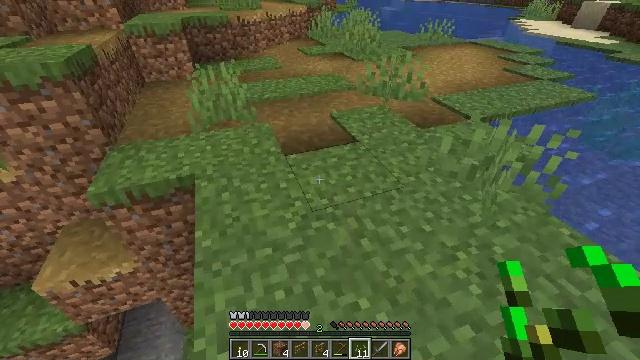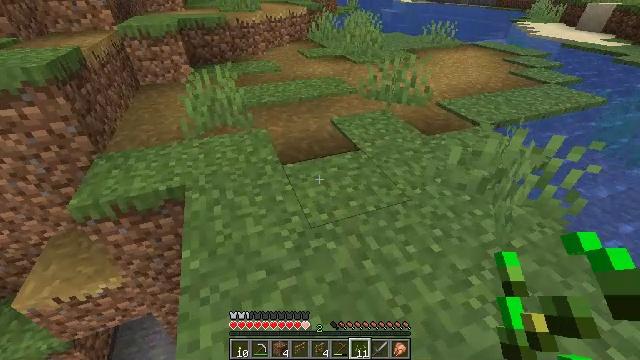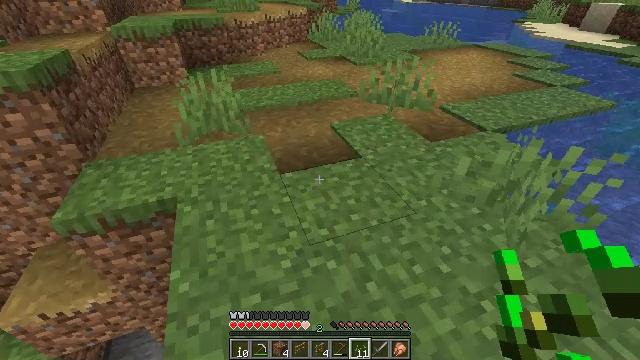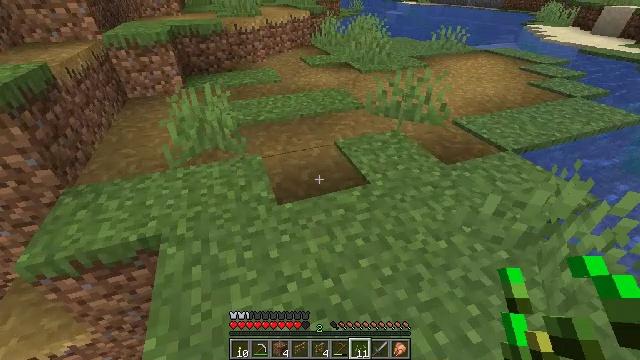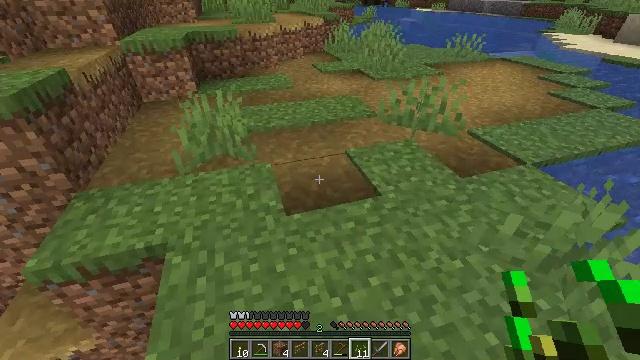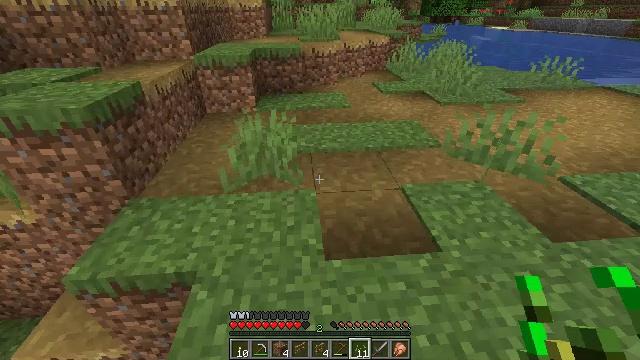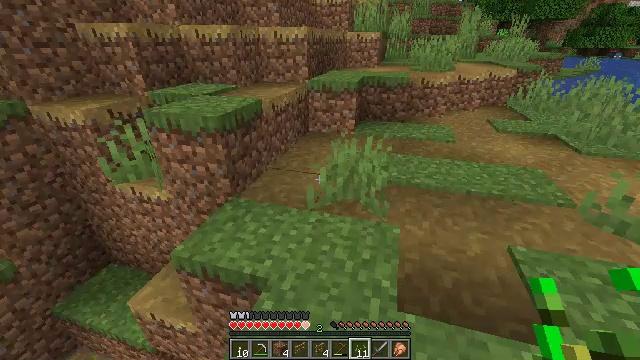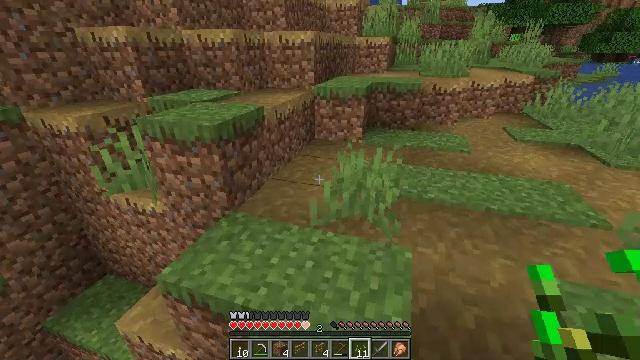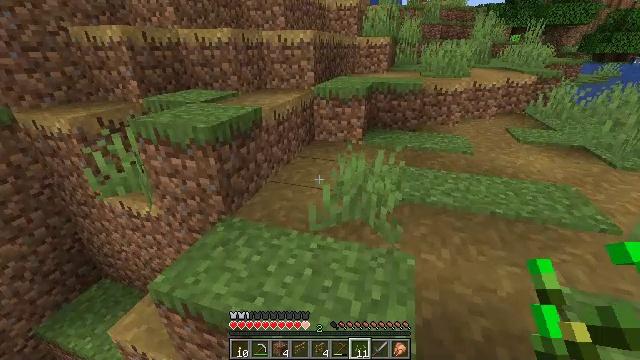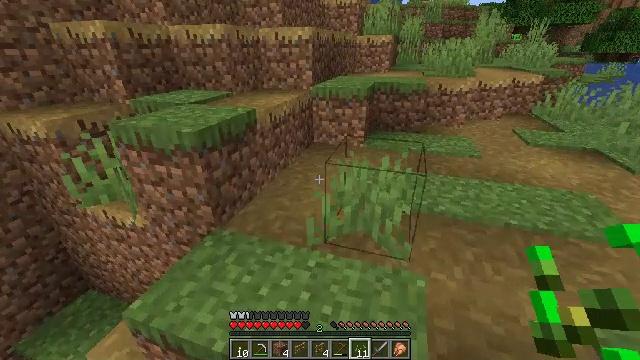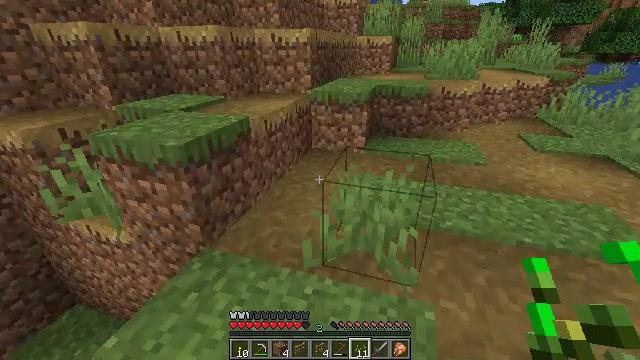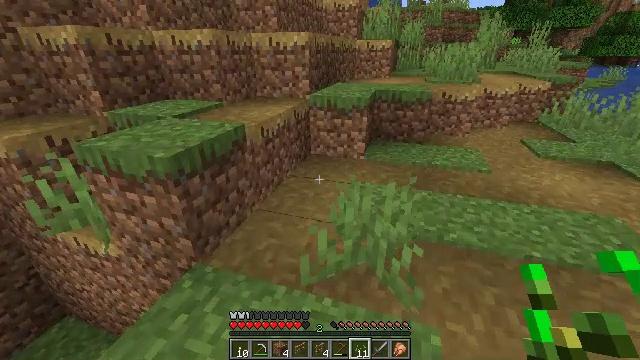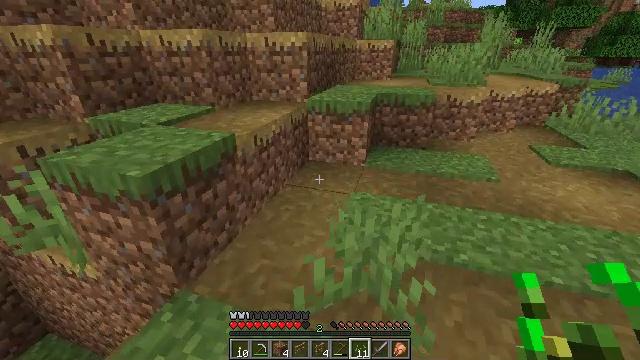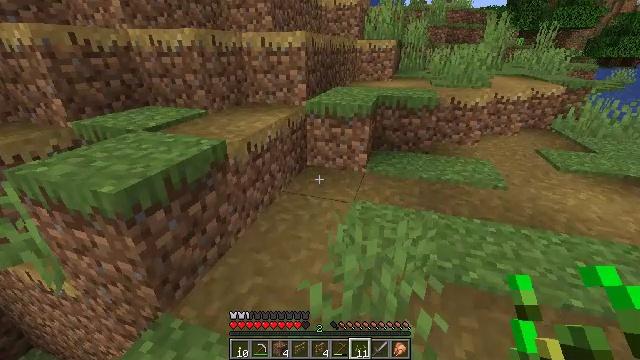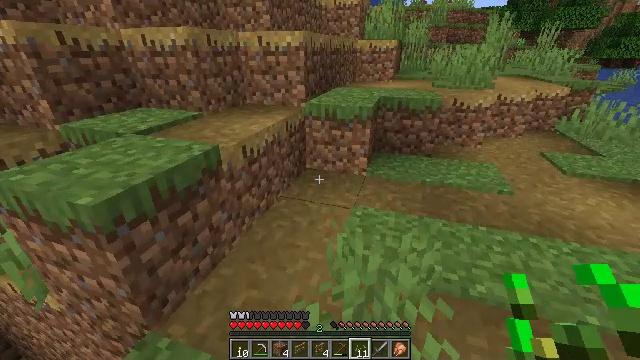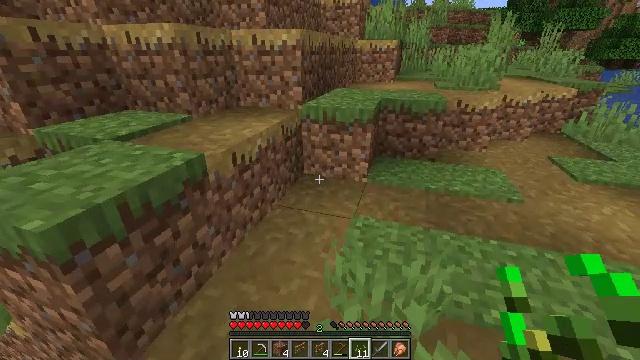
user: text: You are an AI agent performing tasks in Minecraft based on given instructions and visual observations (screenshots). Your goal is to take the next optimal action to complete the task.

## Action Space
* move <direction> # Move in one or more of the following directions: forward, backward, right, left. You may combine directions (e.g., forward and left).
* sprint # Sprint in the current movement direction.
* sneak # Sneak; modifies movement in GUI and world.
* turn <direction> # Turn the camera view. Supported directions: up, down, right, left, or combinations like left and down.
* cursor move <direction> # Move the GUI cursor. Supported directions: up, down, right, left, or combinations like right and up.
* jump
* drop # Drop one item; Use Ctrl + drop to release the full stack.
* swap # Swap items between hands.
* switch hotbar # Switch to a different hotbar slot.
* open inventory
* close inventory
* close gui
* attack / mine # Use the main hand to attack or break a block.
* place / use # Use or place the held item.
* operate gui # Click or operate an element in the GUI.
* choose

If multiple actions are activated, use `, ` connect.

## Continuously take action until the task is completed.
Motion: motion action
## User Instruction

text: Mine the fully grown carrots.
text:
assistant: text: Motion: move forward
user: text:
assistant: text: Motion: move forward
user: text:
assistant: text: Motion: move forward
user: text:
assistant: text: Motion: move forward, turn left and up
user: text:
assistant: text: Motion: move forward, turn left and up
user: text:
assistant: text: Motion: move forward, turn left and up
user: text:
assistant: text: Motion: move forward, turn left
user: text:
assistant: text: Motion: move forward
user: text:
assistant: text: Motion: move forward
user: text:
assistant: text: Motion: move forward
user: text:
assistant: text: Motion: move forward
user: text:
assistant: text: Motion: move forward
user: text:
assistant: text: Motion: move forward
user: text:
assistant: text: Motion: move forward
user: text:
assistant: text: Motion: move forward
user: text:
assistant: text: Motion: move forward
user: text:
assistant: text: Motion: move forward
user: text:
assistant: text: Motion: move forward
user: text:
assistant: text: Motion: move forward
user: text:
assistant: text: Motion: move forward
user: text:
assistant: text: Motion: move forward
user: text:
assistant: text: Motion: move forward
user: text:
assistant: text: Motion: move forward
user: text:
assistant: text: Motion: move forward
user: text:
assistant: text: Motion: move forward
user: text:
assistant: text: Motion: move forward
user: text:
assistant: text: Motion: move forward, jump
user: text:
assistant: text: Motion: move forward, jump
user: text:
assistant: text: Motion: move forward, jump
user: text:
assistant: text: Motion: move forward, jump